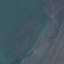
Label: Pasture